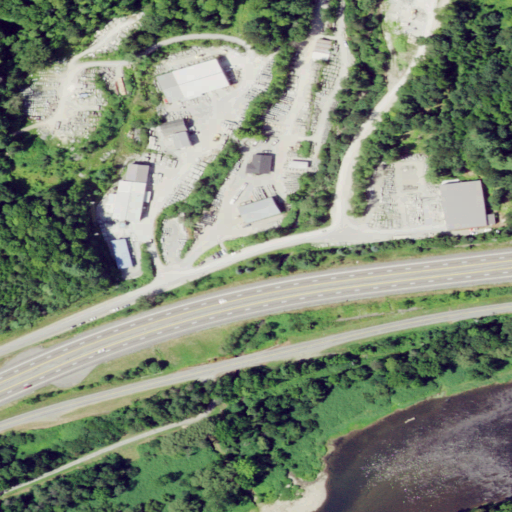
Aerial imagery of valley in New York named Tar Hollow containing deciduous forest, medium intensity development, low intensity development, cultivated crops, open water, high intensity development, barren land, pasture, and open development